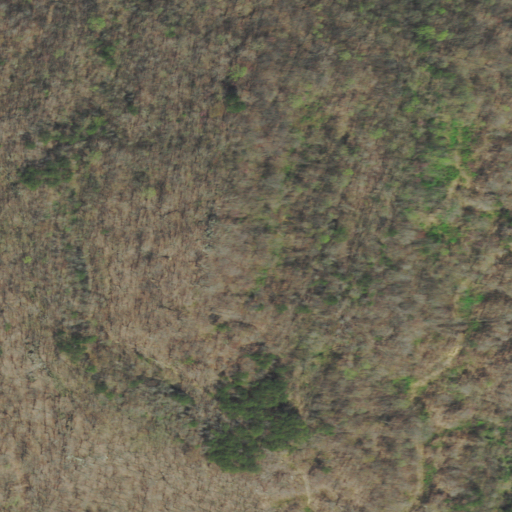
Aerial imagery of mountain in Tennessee named Long Mountain containing deciduous forest and mixed forest